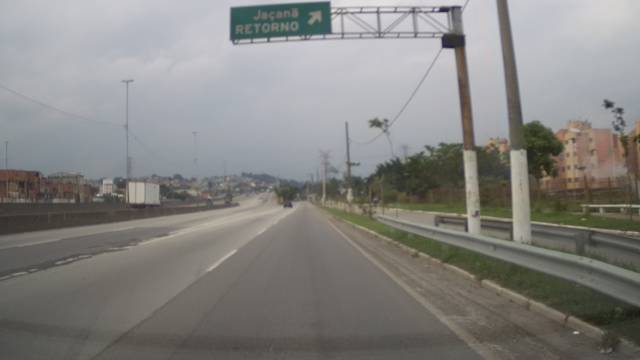
Region: Brazil
Coordinates: -23.465, -46.571